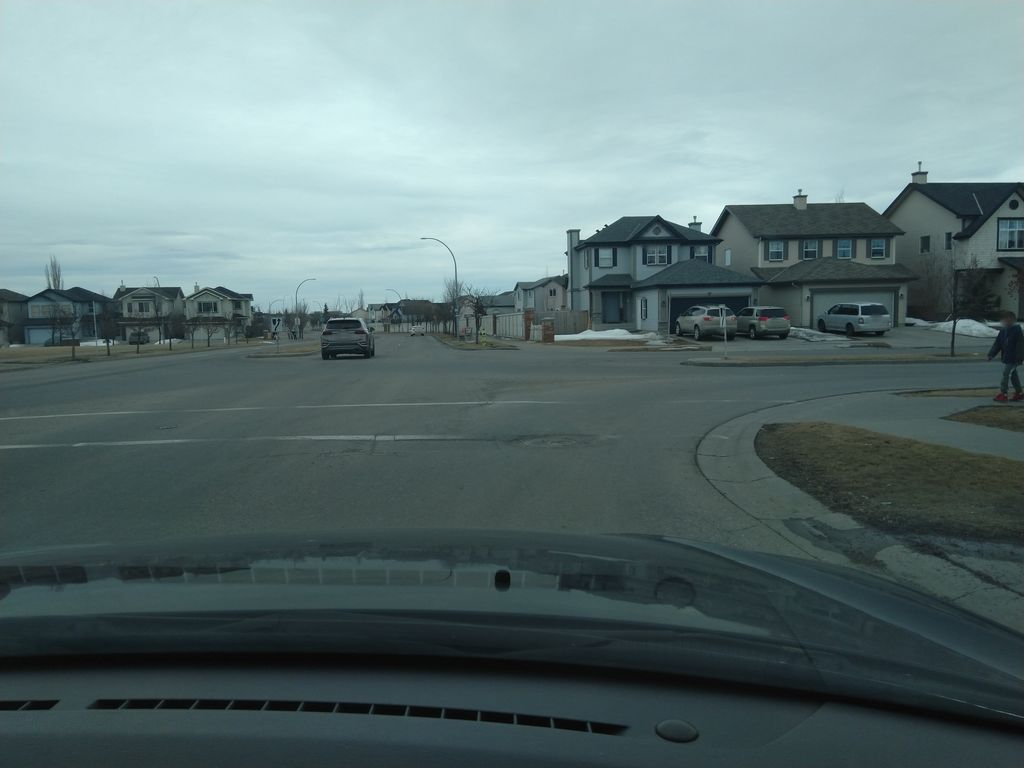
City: calgary